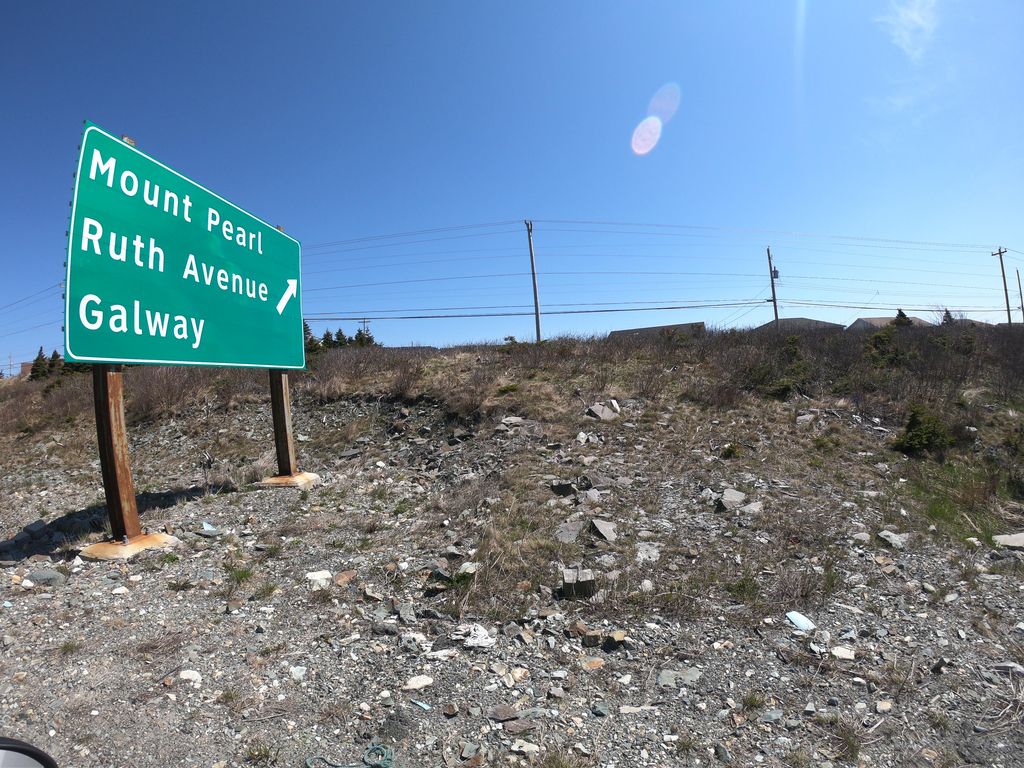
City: st_johns